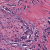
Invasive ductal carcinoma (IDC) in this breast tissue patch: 1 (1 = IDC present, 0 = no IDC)